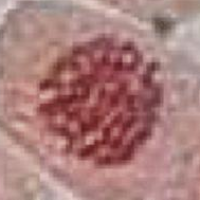
Label: prophase